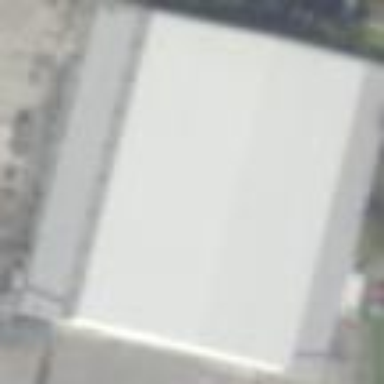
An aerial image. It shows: Hangar located at airport.